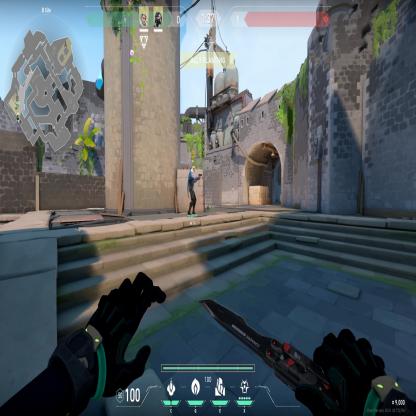
Label: teammate